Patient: sex M, age 64
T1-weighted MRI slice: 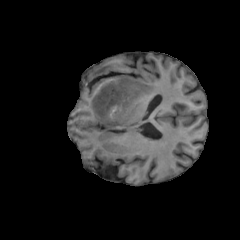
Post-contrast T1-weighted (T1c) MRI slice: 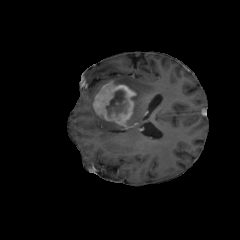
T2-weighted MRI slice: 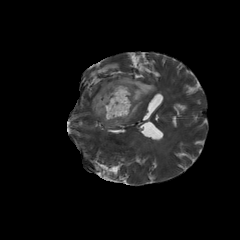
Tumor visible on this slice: yes
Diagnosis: Glioblastoma, IDH-wildtype
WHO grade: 4